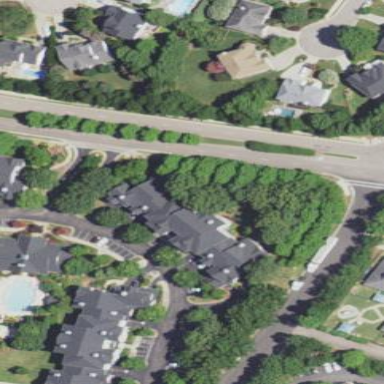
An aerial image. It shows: Residential building.